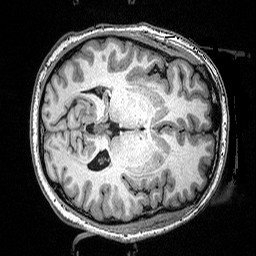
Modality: T1w
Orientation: axial
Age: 34
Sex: male
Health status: healthy
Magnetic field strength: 3 T
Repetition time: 2.53 s
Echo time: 0.00331 s